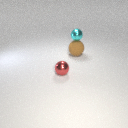
small cyan metal sphere above large brown rubber sphere